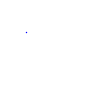
Particle: pion